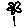
Label: flower